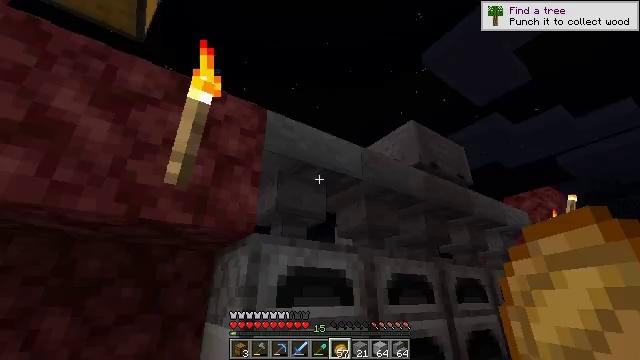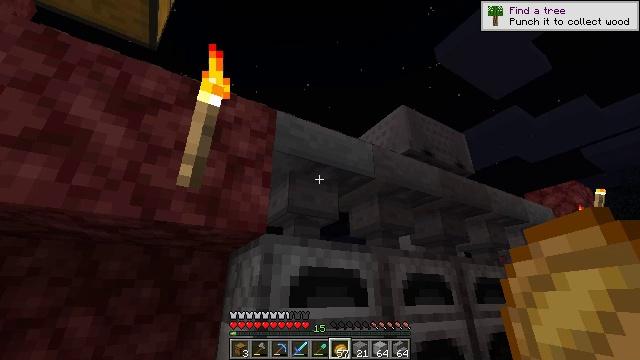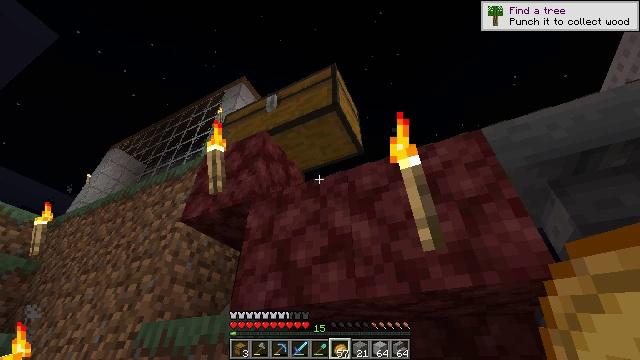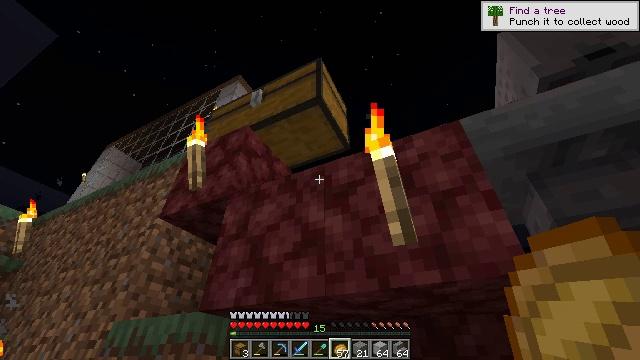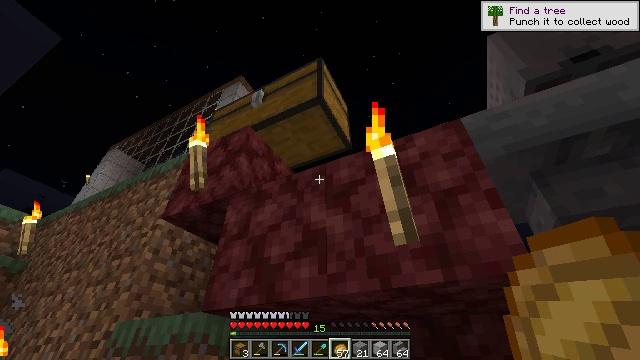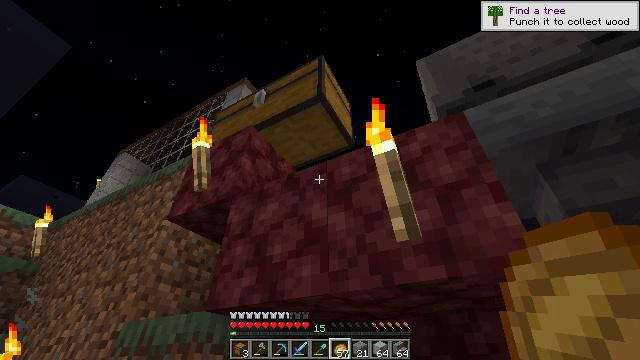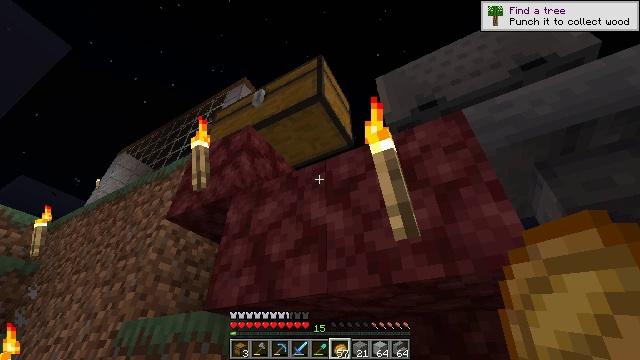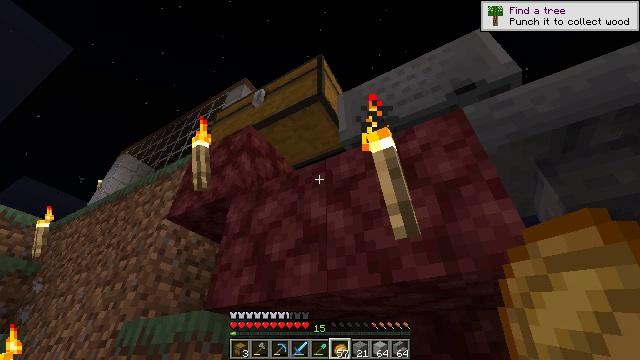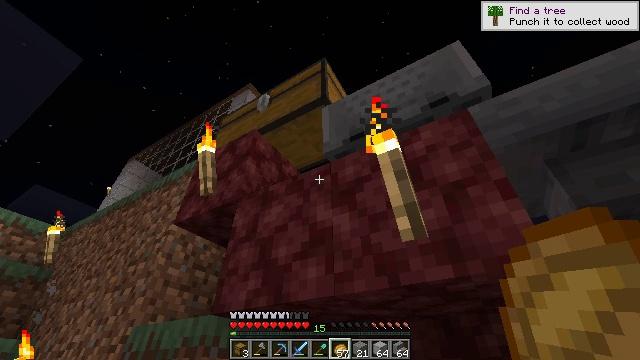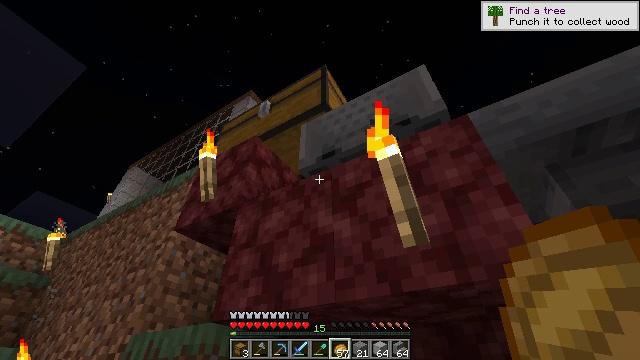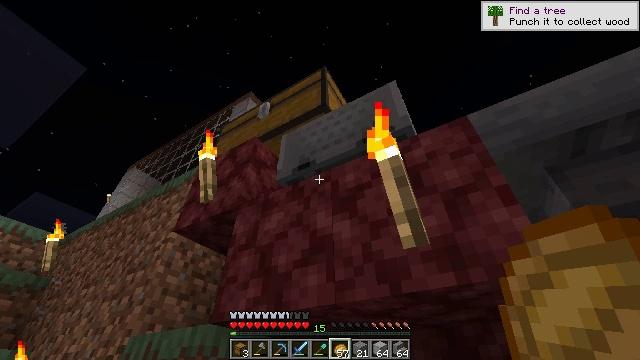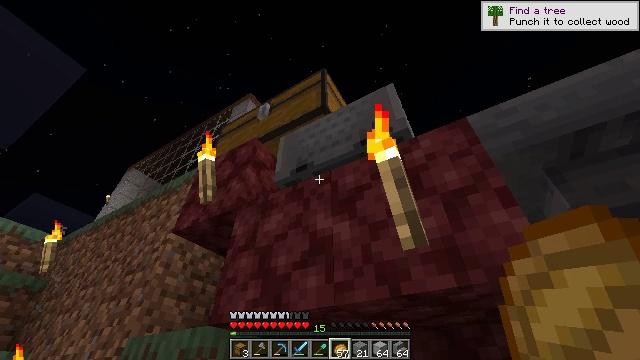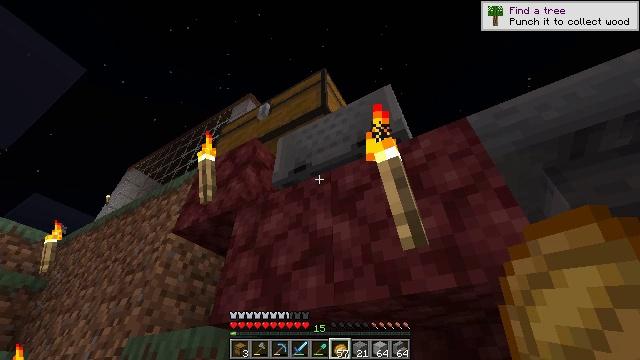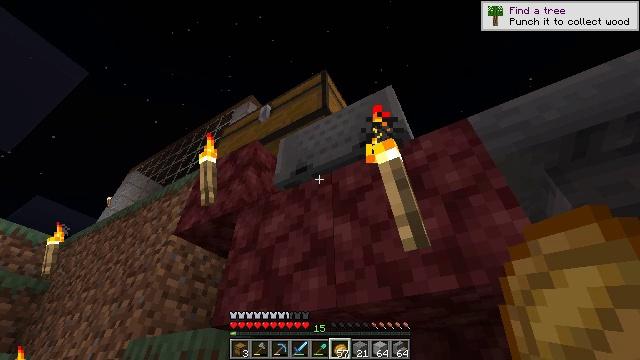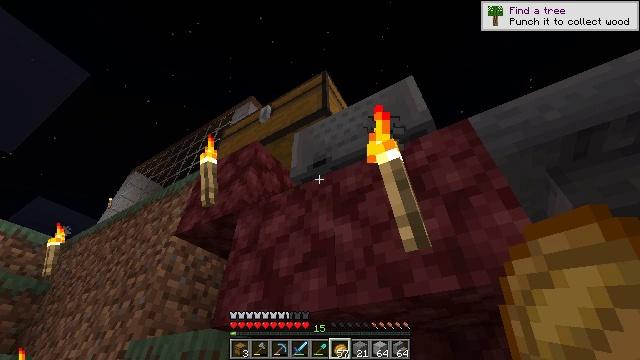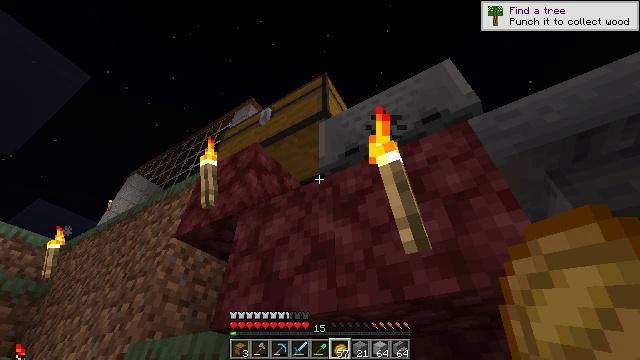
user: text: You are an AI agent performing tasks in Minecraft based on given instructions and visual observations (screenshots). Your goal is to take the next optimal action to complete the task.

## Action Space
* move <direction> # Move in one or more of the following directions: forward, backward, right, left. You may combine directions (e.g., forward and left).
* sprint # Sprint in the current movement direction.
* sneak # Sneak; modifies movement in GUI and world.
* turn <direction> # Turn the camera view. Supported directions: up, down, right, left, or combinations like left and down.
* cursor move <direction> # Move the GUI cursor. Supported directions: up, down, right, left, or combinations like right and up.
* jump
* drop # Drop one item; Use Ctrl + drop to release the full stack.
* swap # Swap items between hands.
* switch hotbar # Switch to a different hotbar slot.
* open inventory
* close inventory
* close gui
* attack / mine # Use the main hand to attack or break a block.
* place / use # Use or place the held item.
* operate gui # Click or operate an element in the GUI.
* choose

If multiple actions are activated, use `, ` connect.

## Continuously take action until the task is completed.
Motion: motion action
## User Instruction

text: Drop a baked potato.
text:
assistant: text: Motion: move forward and move right
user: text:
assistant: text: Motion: move forward and move right, turn left and up
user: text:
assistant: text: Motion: no_op
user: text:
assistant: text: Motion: no_op
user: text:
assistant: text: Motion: turn left
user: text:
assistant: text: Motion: no_op
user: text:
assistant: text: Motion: no_op
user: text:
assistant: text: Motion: turn left
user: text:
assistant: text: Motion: turn up
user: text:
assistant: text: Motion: no_op
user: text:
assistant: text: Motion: no_op
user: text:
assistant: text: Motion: no_op
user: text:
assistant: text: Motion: no_op
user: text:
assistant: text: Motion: no_op
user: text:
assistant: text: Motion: no_op
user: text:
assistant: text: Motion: no_op
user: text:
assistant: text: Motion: no_op
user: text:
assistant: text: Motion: turn left and up
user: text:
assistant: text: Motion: turn left and up
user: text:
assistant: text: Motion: turn up
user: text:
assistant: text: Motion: turn up
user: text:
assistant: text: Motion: turn up
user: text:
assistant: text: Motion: turn up
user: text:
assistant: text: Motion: no_op
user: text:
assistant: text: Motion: no_op
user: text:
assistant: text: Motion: no_op
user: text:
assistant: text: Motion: use / place
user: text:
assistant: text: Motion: use / place
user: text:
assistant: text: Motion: use / place
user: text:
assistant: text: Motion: no_op